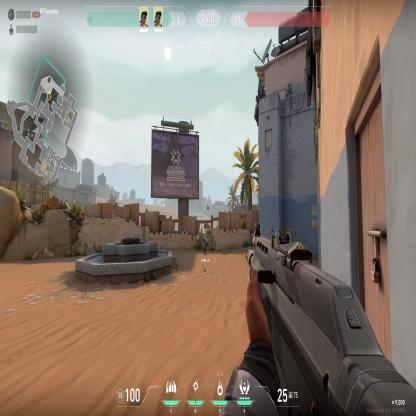
Label: teammate